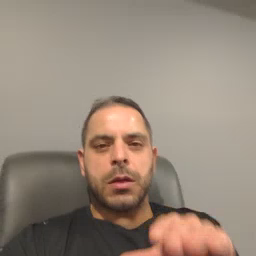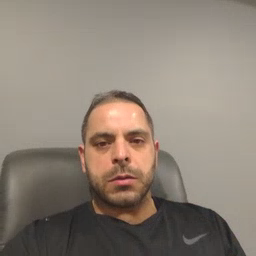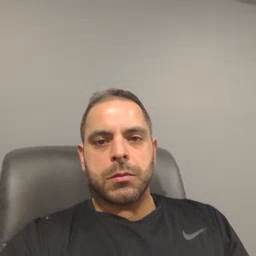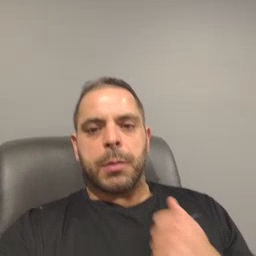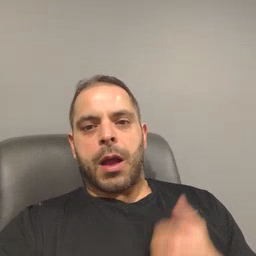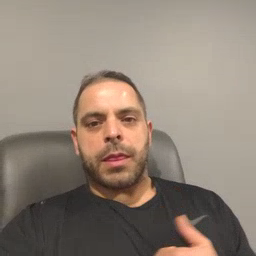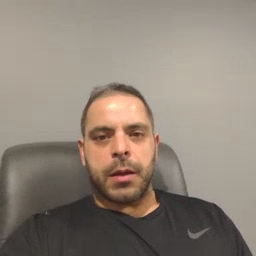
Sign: bath